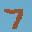
Label: 7